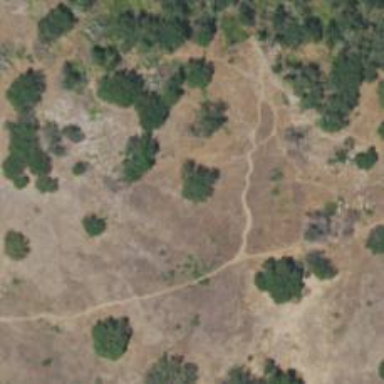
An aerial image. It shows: Path.